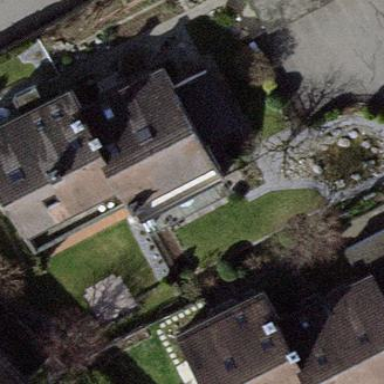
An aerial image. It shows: Terrace building.